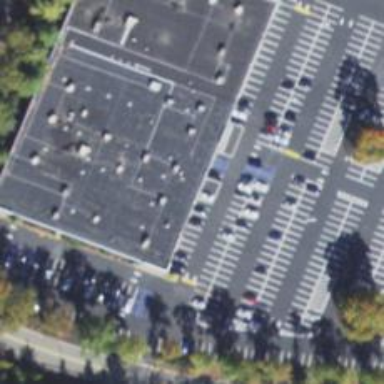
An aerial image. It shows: Commercial building.